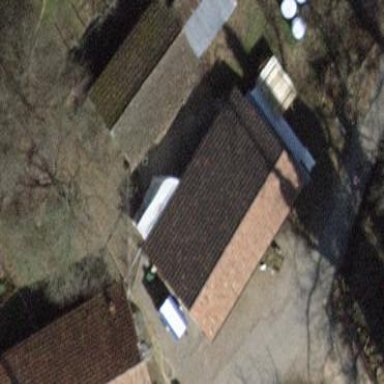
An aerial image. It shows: Gabled building with roof oriented along its structure.